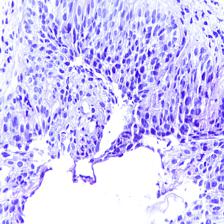
Diagnosis: OSCC